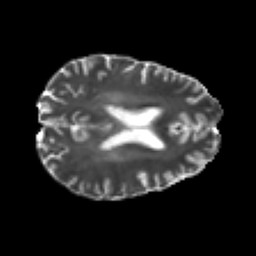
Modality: T2w
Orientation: axial
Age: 25
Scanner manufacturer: philips
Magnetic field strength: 3 T
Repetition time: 8.6 s
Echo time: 0.127 s